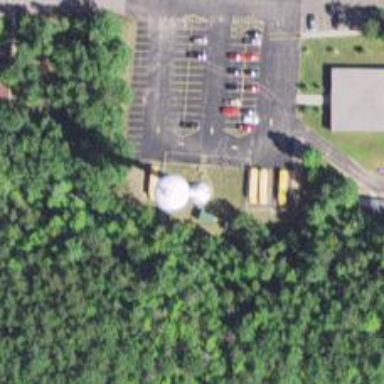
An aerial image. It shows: Water tower that is man-made.